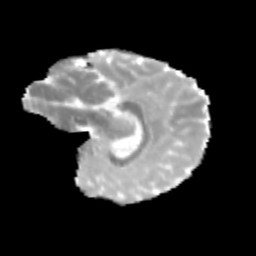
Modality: MD
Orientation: sagittal
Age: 11
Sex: female
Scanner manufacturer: siemens
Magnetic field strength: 3 T
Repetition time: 3.8 s
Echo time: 0.07 s